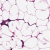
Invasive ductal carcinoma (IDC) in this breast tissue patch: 0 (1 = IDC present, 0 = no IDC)